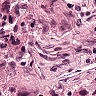
Metastatic tissue present: no